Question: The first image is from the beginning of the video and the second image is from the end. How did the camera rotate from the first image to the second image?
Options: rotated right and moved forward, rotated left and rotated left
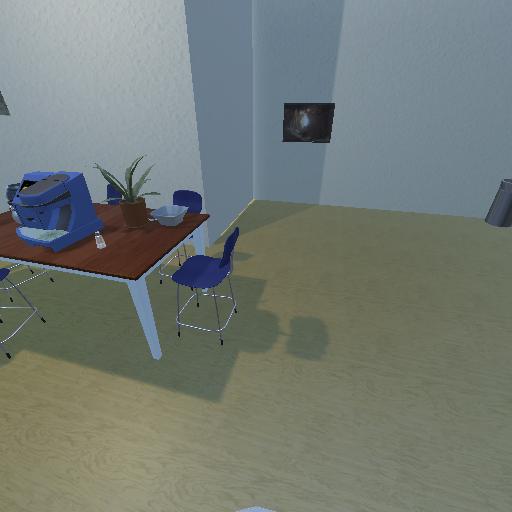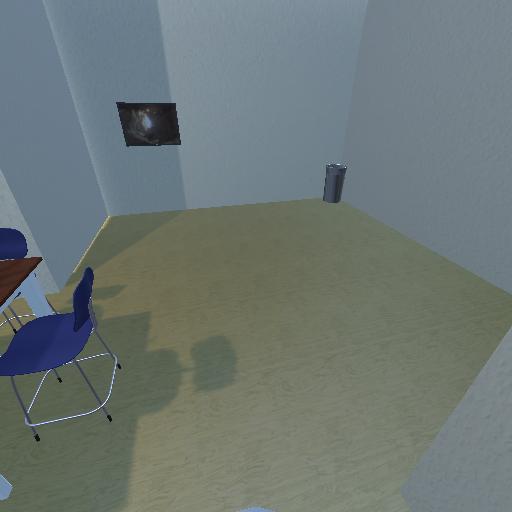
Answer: rotated right and moved forward